Field crop: maize
Growth stage: 2
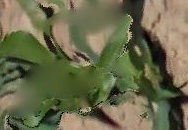
Species: maize